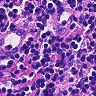
Metastatic tissue present: no